Interaction volume radius: 5 \u00c5
Interaction volume height: 35 \u00c5
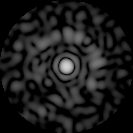
Disorder parameter: 0.8232